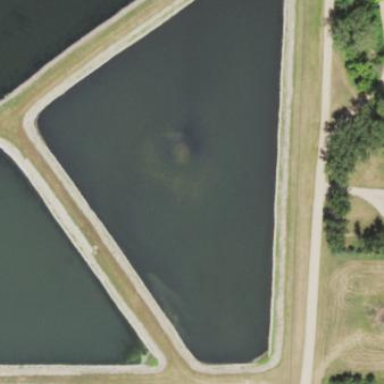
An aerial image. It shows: Reservoir.